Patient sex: M
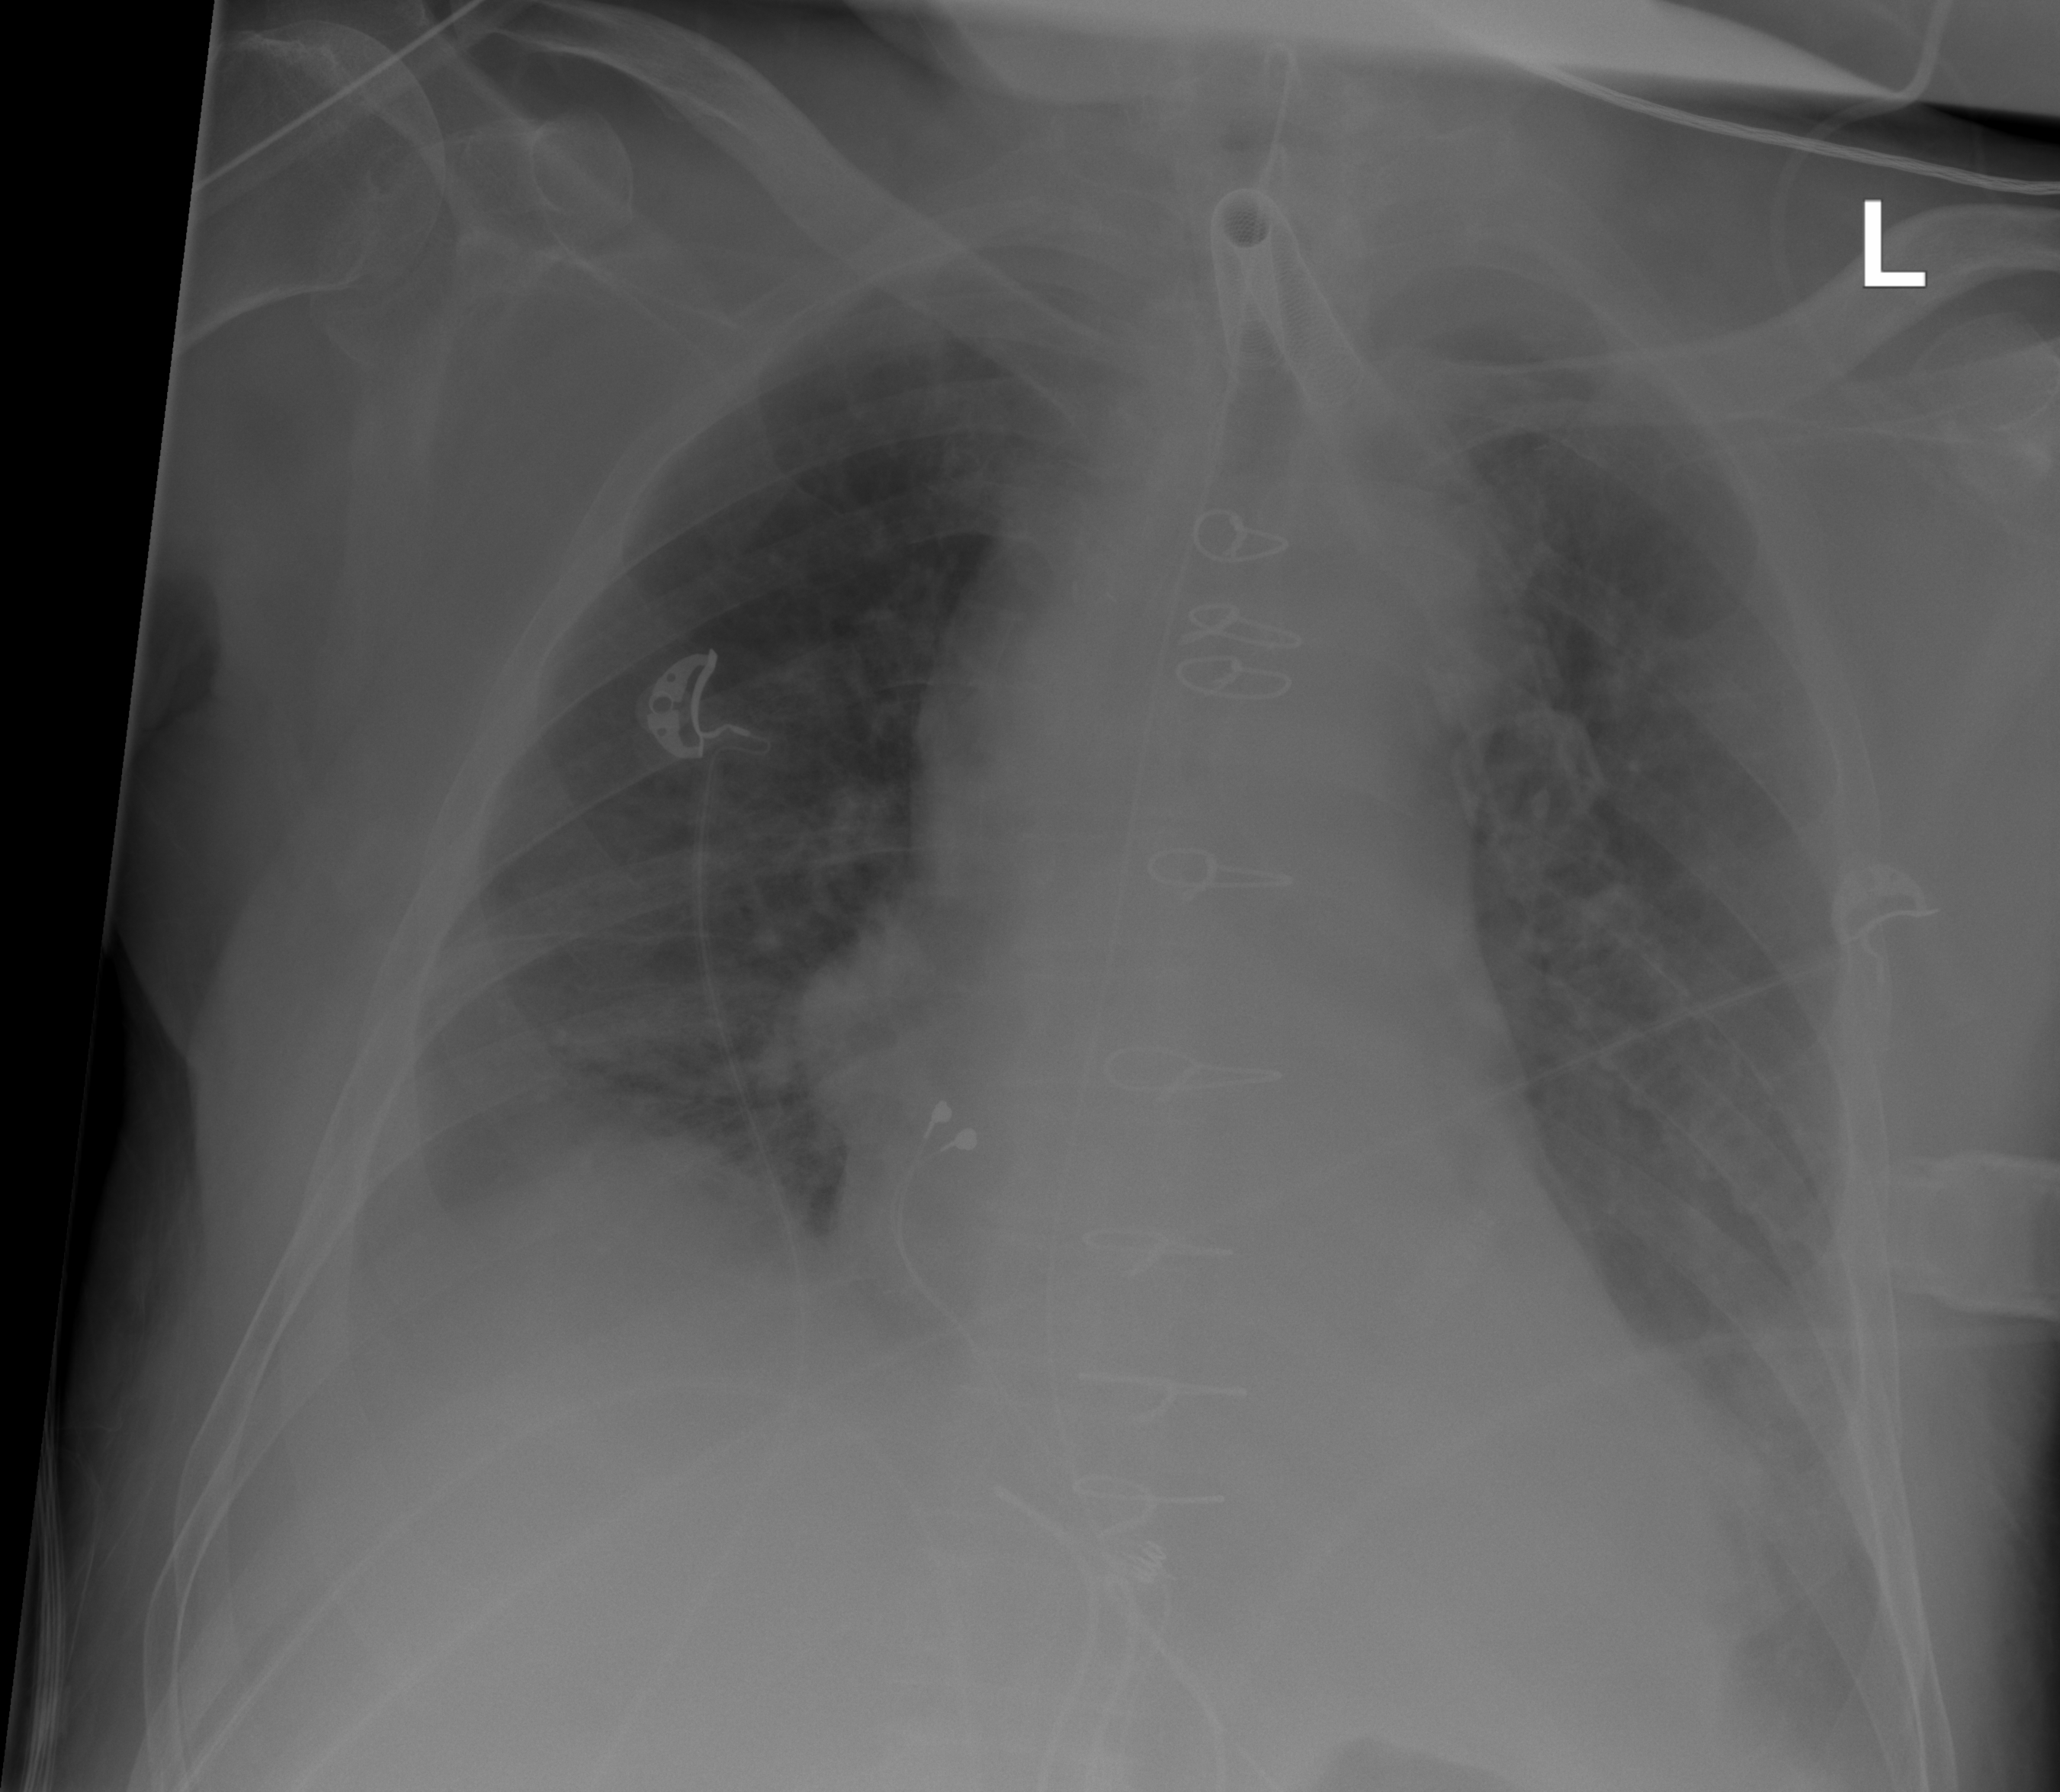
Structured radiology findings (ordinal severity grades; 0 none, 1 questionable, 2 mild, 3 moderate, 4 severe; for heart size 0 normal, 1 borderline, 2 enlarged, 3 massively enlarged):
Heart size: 2
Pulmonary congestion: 0
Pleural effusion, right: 2
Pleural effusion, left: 2
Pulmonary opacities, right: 0
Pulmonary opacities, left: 0
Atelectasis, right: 2
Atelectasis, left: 2